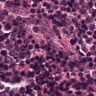
Metastatic tissue present: no